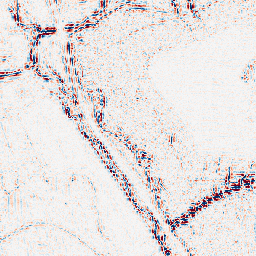
Category: wavelet
Decomposition family: wavelet_biorthogonal
Decomposition parameters: wavelet: bior2.4
level: 2
Upsampling method: quintic
Upsampling parameters: scale: 4
Upsampling scale: 4